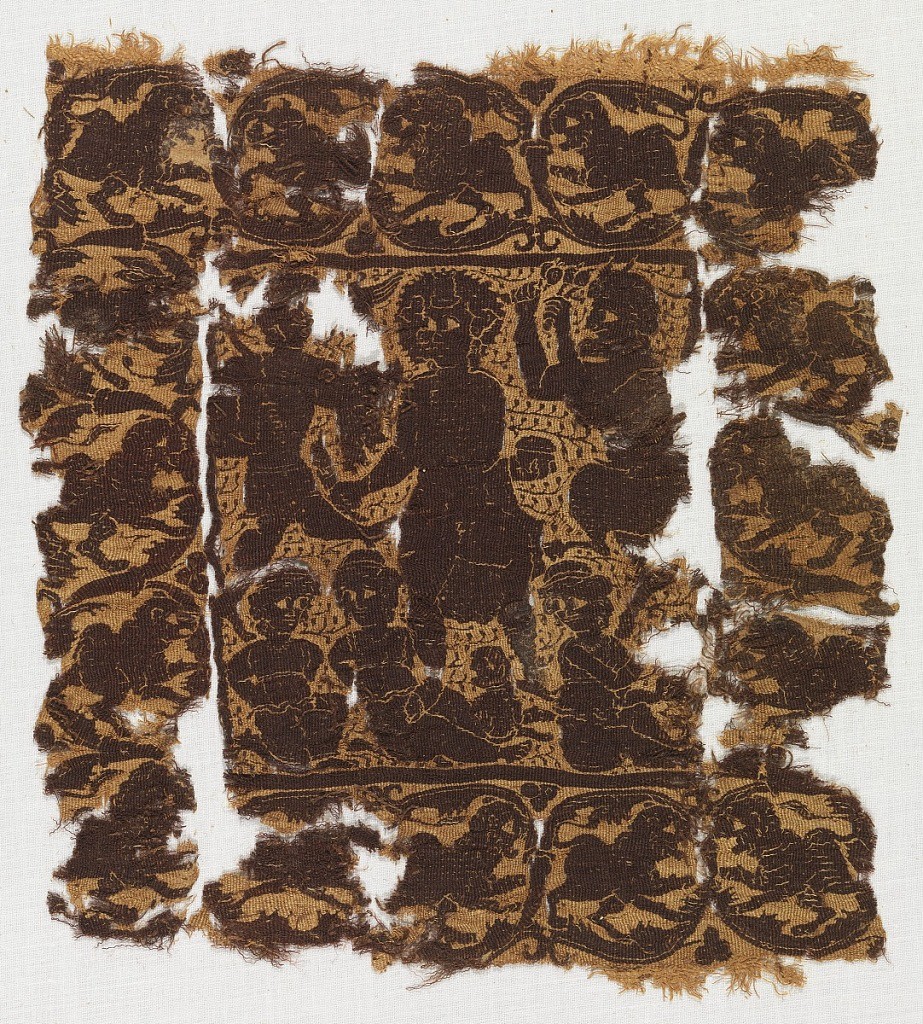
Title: Square
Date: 6th century
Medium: Warp; S-spun linen. Wefts; S-spun linen carried in pairs, Z-spun linen, Z-spun wool, Z-spun silk Technique: slit tapestry
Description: Central scene of Dionysius with wine bowl and dagger flanked by satyr and a dancing male. There are recumbent bacchantes at the bottom.